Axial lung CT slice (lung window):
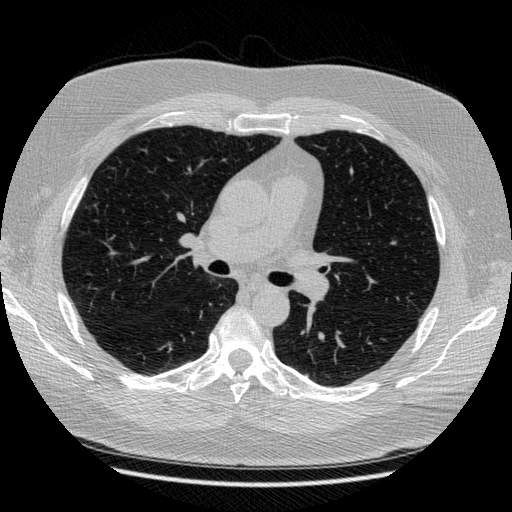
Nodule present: no